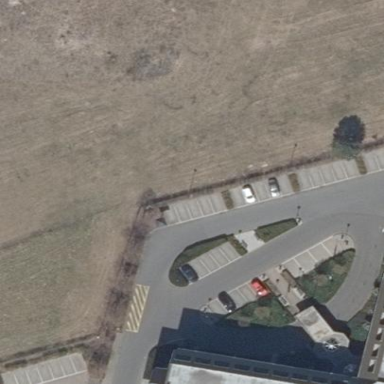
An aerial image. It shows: Parking area with surface.